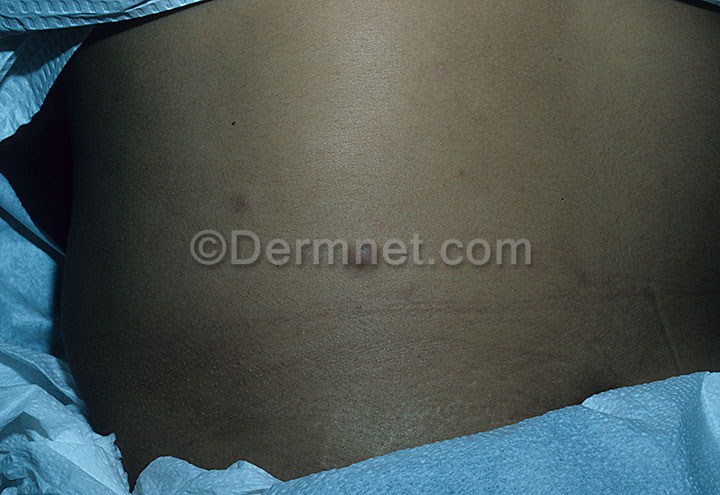
Disease: Seborrheic Keratoses and other Benign Tumors